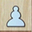
Piece: wP